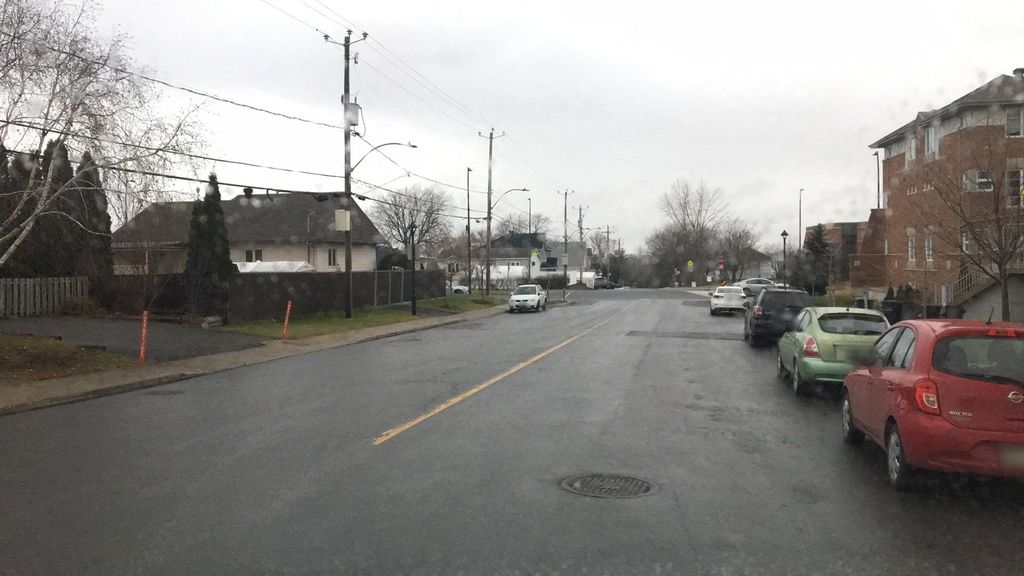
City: montreal